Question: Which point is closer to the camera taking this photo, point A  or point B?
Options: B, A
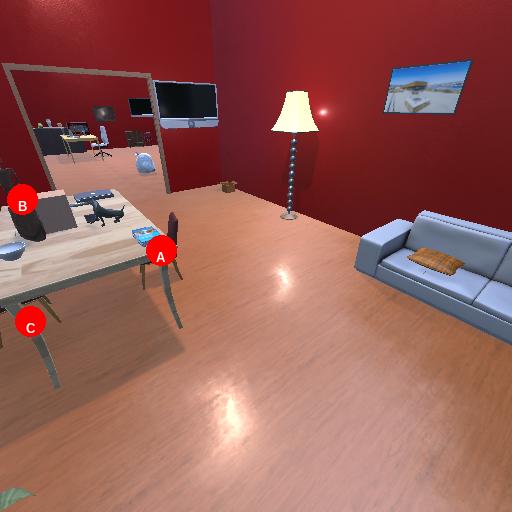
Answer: B